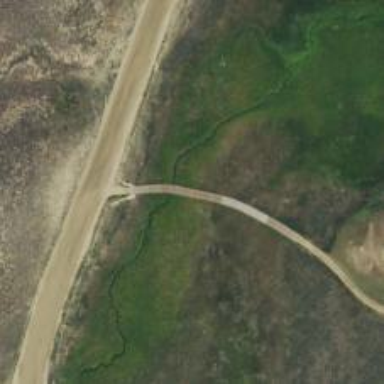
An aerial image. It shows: Track road on bridge.